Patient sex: M
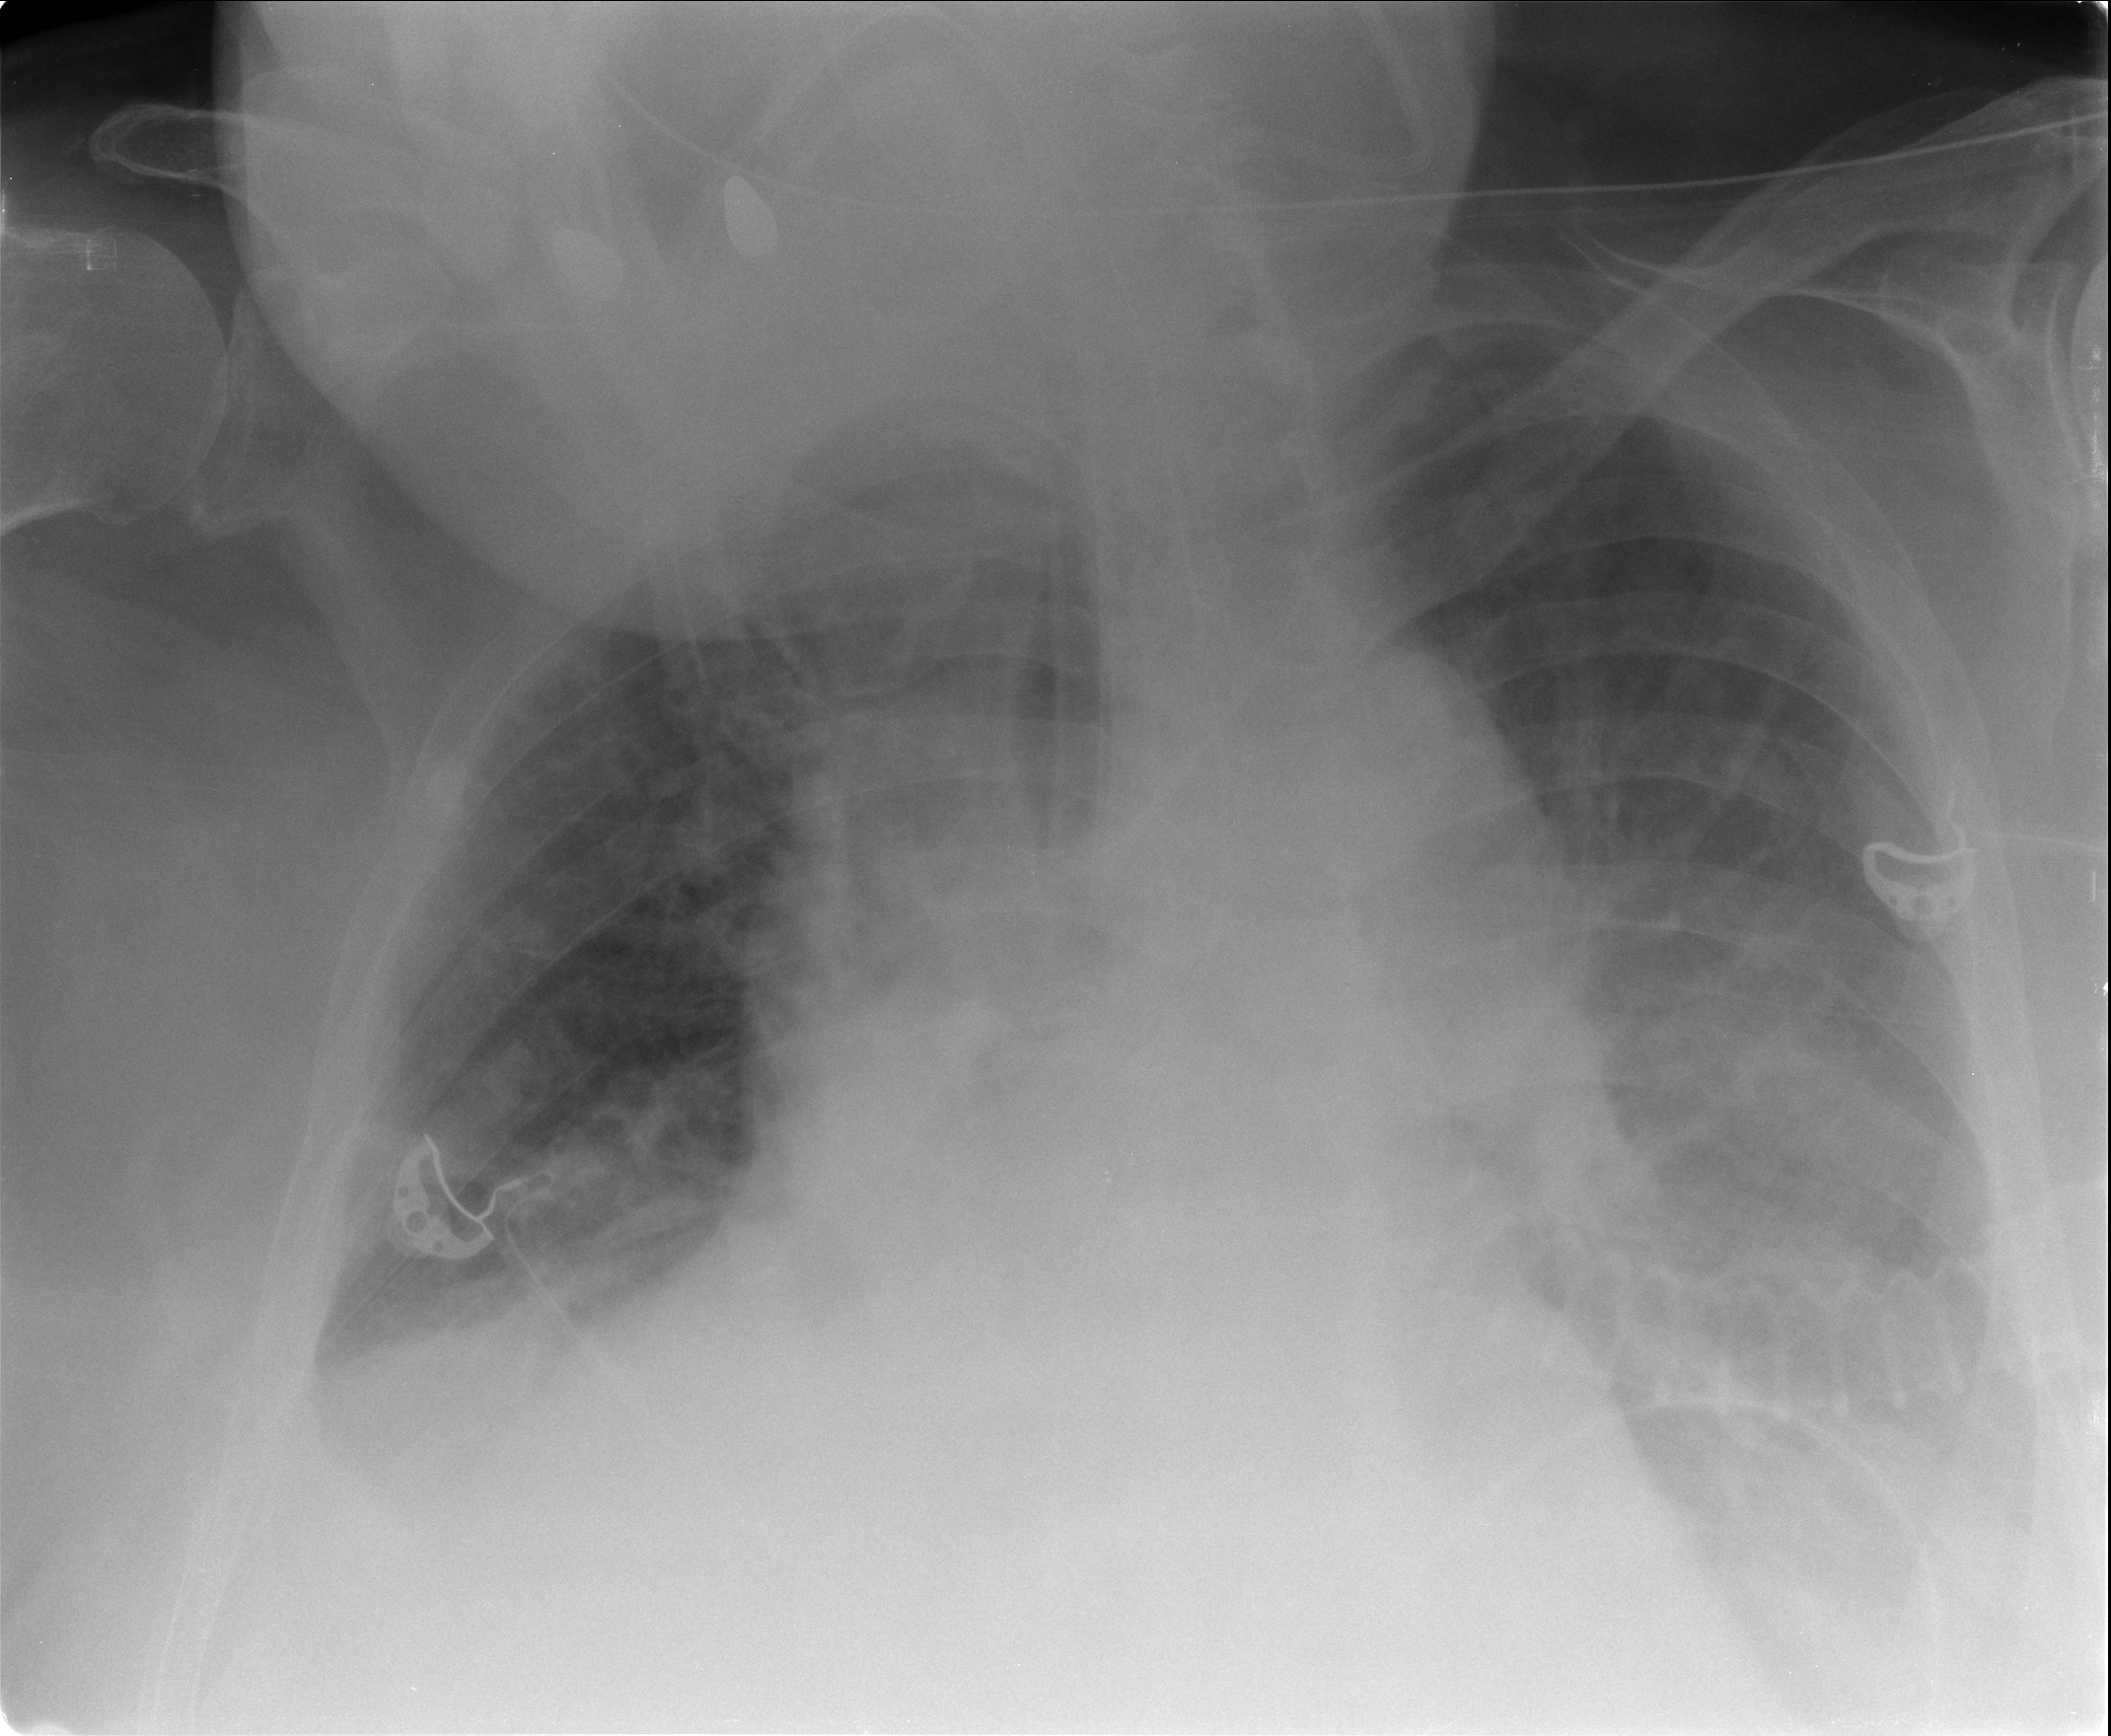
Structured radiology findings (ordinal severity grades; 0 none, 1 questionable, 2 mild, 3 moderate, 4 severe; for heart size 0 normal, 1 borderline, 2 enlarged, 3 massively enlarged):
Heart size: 2
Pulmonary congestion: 2
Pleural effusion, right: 2
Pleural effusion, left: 2
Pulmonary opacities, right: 1
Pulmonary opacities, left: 0
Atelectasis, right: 2
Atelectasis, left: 2